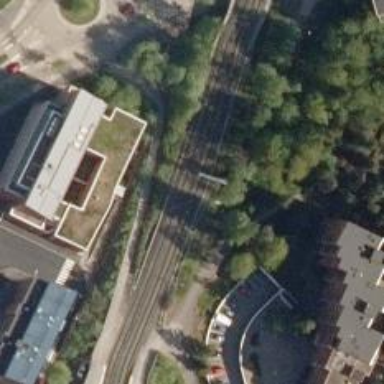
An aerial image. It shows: Railway signal.